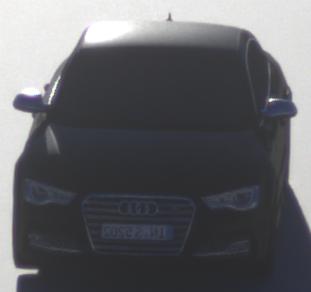
Make: Audi
Model: S5
Detailed model: F5
Model produced from: 2016
Model produced until: 2019
Doors: 2
Color: black
Road condition: dry road
Daytime: sunrise or sunset
Contrast: high contrast